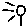
Label: sun